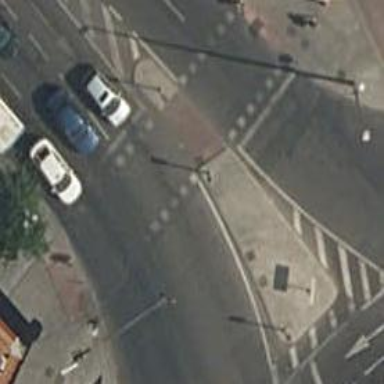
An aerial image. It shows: Road with traffic signals at the crossing.